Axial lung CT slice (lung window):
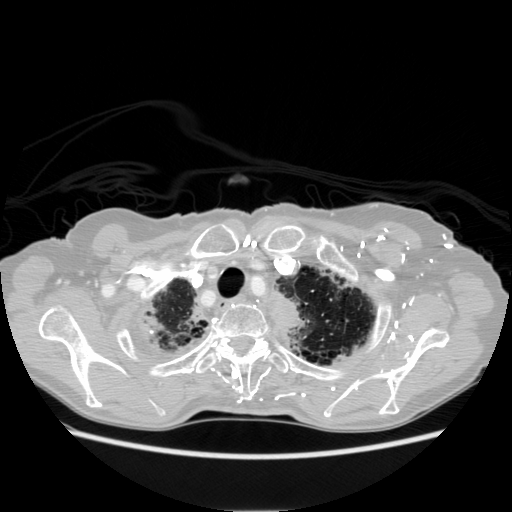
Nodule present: no